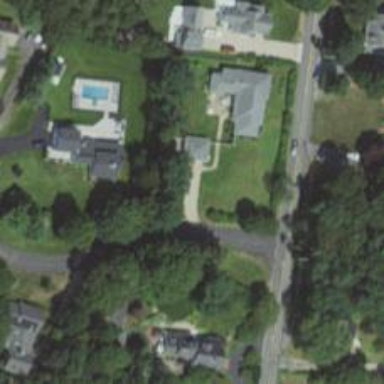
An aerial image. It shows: Driveway.